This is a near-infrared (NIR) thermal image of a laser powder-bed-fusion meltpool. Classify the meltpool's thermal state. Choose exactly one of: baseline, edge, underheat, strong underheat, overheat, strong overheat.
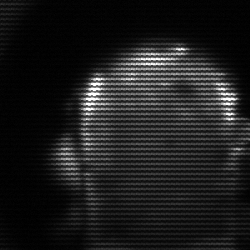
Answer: baseline